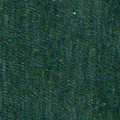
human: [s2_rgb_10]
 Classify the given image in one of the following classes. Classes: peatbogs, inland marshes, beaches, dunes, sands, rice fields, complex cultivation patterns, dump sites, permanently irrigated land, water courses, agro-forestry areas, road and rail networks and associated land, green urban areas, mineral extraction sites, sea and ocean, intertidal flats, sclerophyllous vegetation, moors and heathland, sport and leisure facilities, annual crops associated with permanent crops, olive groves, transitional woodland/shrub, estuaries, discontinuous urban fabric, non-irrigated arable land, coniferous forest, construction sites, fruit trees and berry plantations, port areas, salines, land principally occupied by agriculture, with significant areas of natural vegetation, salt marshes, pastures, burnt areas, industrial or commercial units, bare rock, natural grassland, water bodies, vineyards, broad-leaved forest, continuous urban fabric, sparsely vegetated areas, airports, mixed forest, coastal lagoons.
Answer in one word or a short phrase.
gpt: sea and ocean